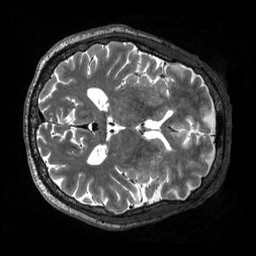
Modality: T2w
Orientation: axial
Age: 71
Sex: male
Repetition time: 3.2 s
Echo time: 0.563 s